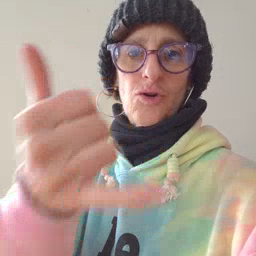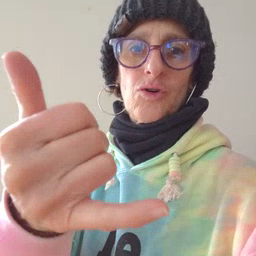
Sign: callonphone